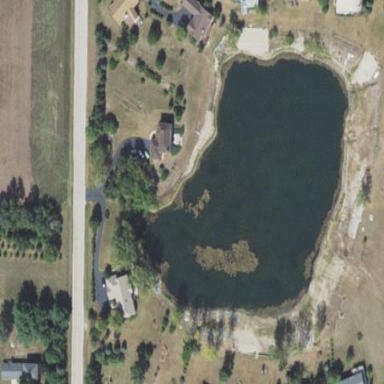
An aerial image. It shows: Serene pond surrounded by nature.